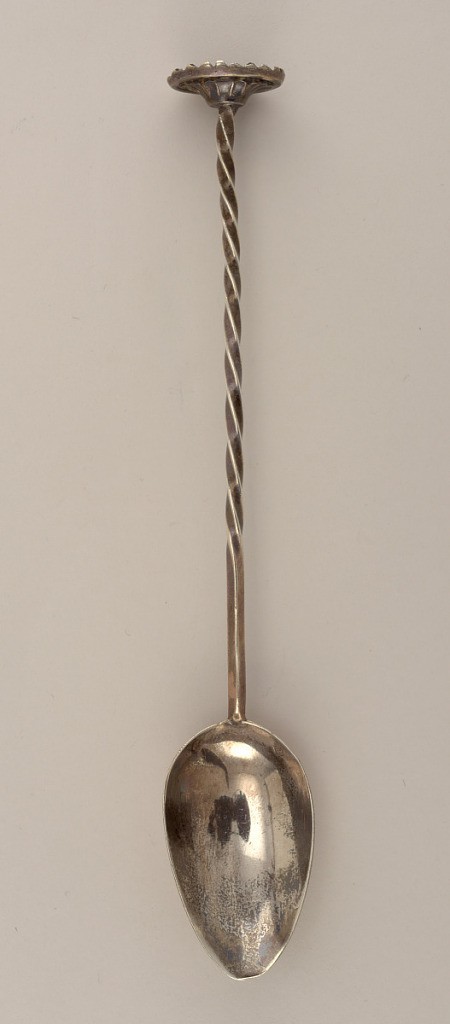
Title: Spoon
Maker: Massat Freres
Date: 19th century
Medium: silver
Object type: spoon
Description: Oval bowl and partly panelled and twisted rattail stem, terminating in a patera supporting an oval crusher terminal.